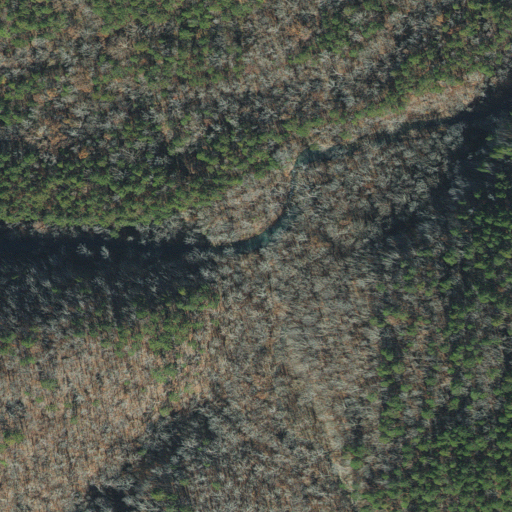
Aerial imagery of valley in Arkansas named Owens Hollow containing deciduous forest, evergreen forest, open development, and mixed forest